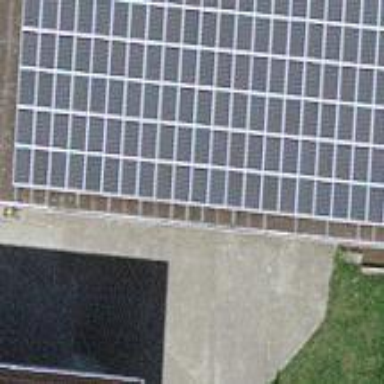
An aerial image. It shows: Solar power generator.